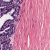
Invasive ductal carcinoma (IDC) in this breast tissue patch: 0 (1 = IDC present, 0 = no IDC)